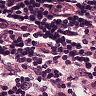
Metastatic tissue present: no